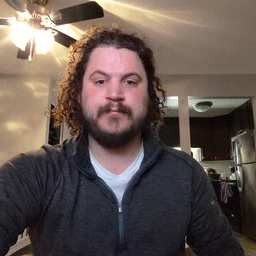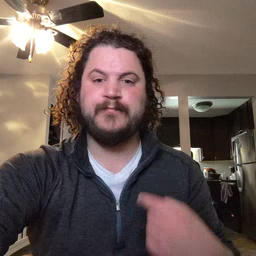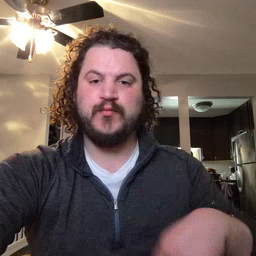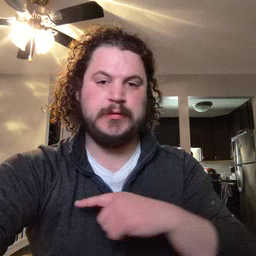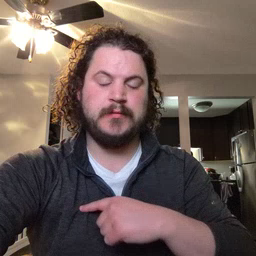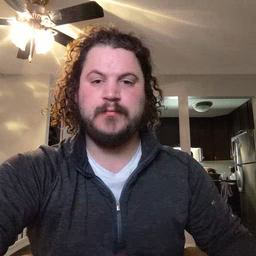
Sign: weus